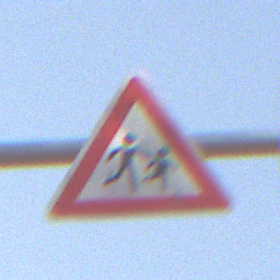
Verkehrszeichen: KinderLinks
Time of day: MorningAfternoon
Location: Outdoor (Nature)
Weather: PartlyCloudy
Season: NotSpecified
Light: Natural